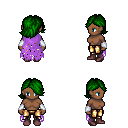
a pixel art fantasy rpg character, female body template, human, dark skin, maroon tattered cape, gold greaves, green swoop hairstyle, white cloth bracers, maroon shoes, four views (front, back, left, right), 2x2 character sprite sheet, small pixel art, hard edges, no anti-aliasing